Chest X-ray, PA view. Patient: 61 years old, sex M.
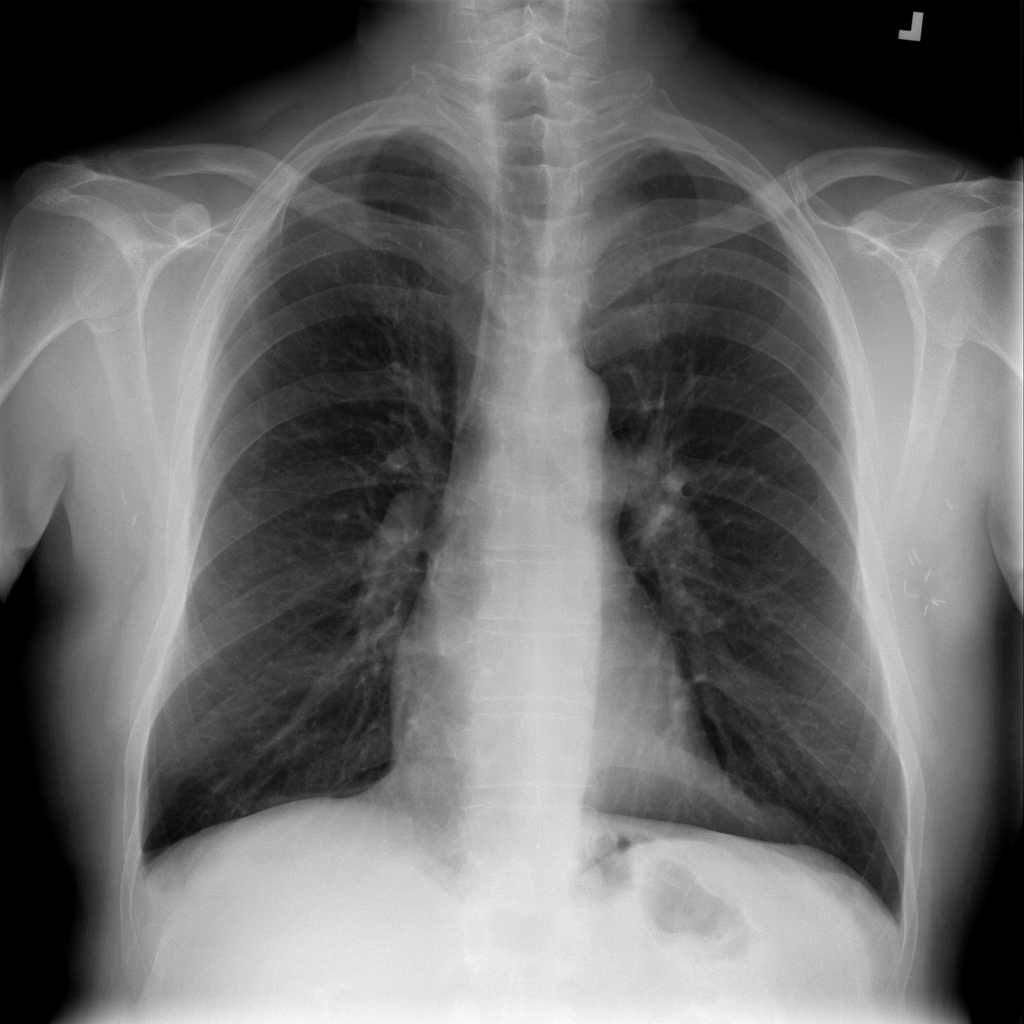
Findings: No Finding